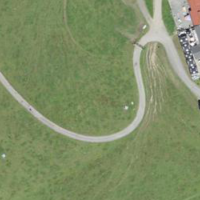
EUNIS habitat code: 24
Species observed at this site:
Leontopodium nivale